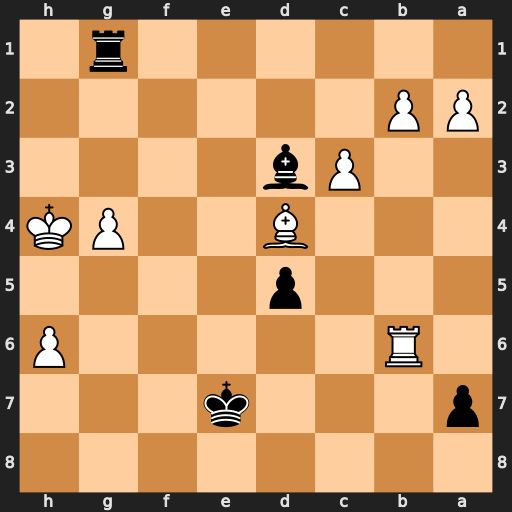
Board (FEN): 8/p3k3/1R5P/3p4/3B2PK/2Pb4/PP6/6r1
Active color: b
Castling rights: -
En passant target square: -
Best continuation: Rh1+ Kg5 axb6